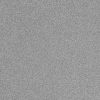
Atmospheric dust classification: dusty